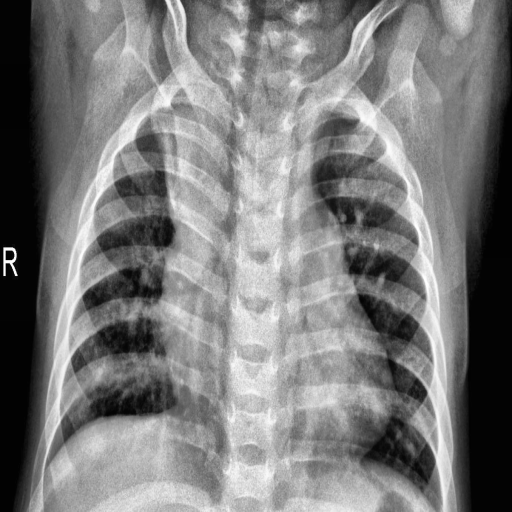
Finding: PNEUMONIA